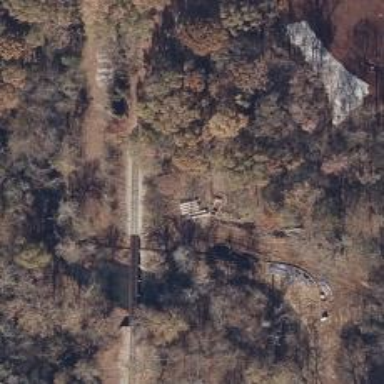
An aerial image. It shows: Railway bridge.